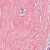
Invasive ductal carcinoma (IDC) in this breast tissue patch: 0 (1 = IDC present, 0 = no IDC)